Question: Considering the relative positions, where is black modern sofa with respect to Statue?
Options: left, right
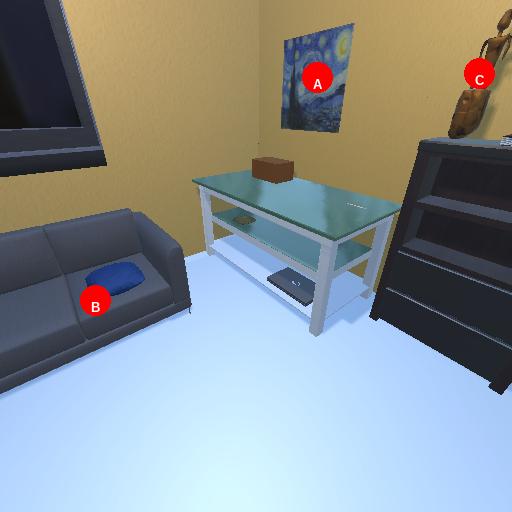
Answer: left